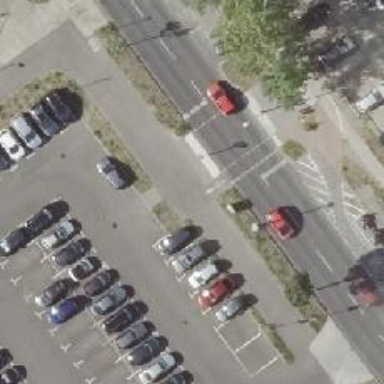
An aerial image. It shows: Footway crossing equipped with traffic signals. The cycleway surface is asphalt.